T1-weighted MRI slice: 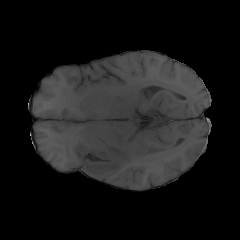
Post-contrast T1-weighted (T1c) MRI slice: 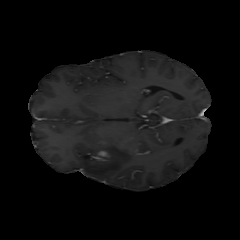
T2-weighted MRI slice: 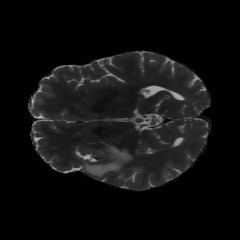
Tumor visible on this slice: yes